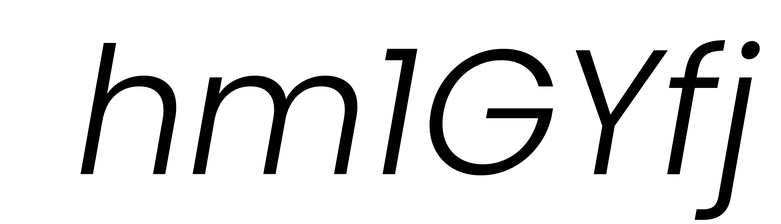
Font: Poppins-LightItalic